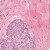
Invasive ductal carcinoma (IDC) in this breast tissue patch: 0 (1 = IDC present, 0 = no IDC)